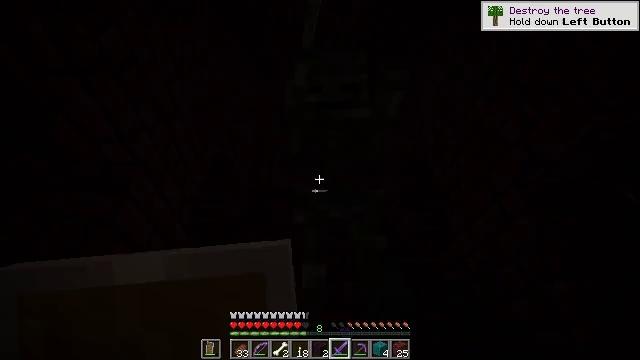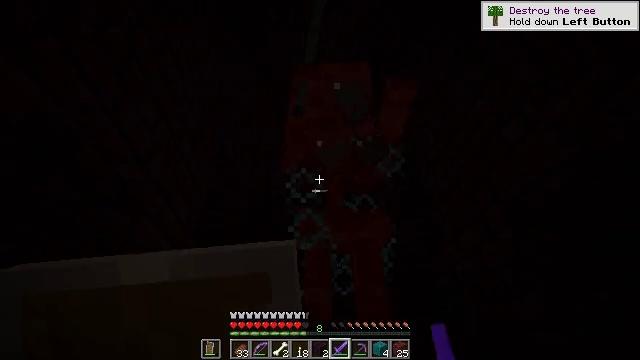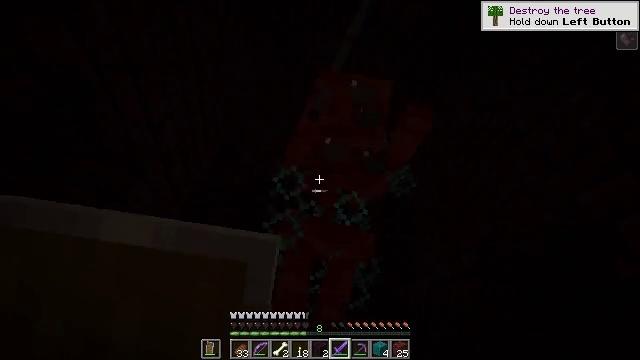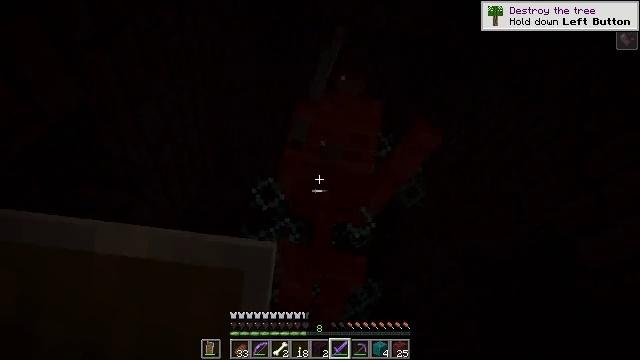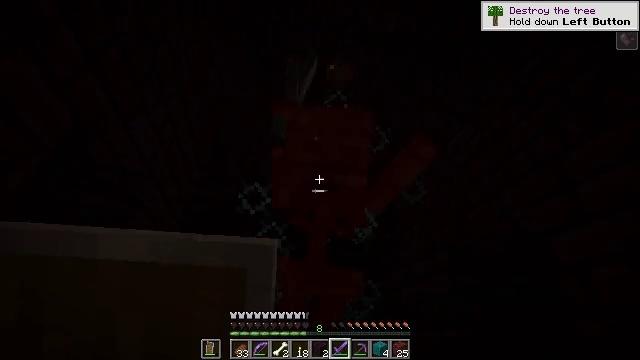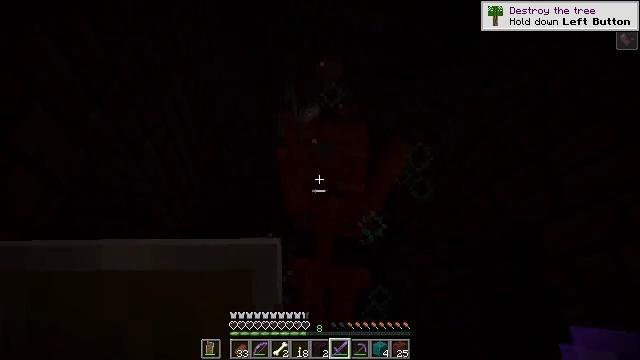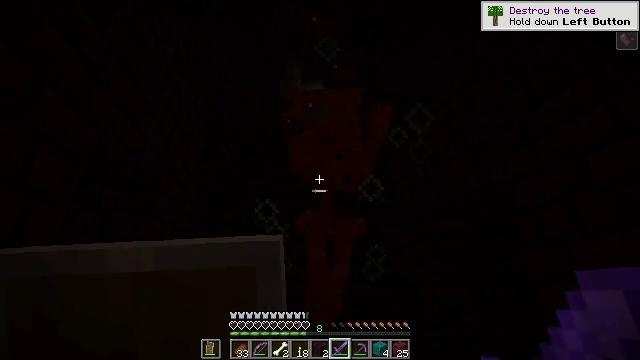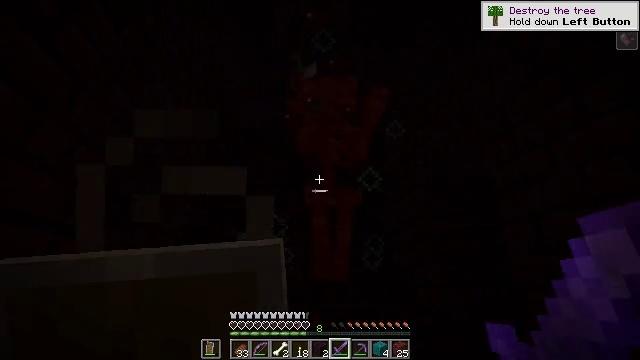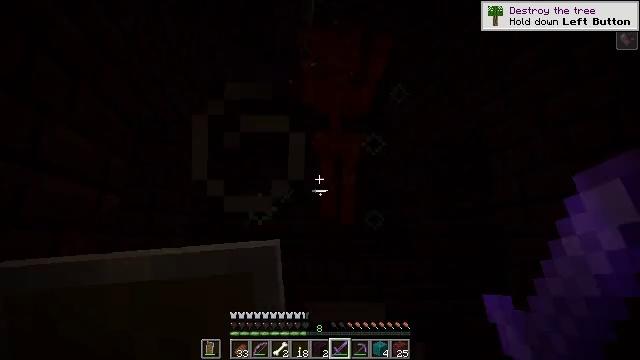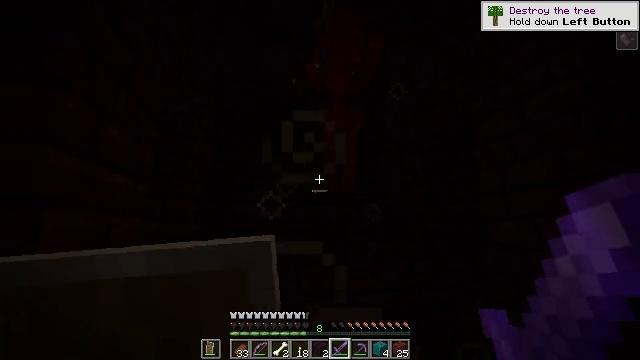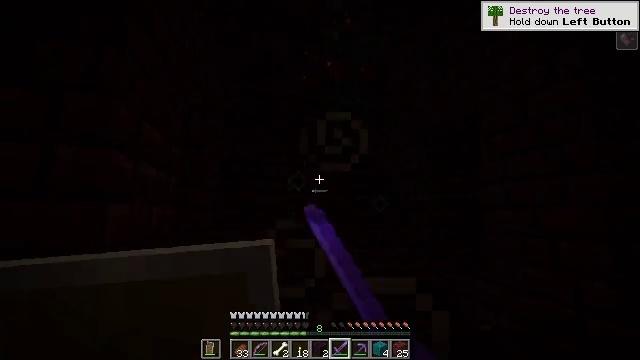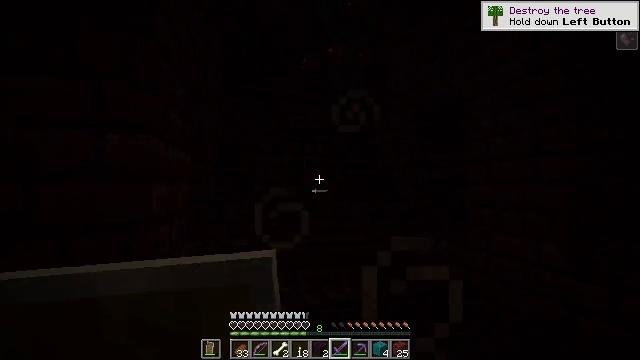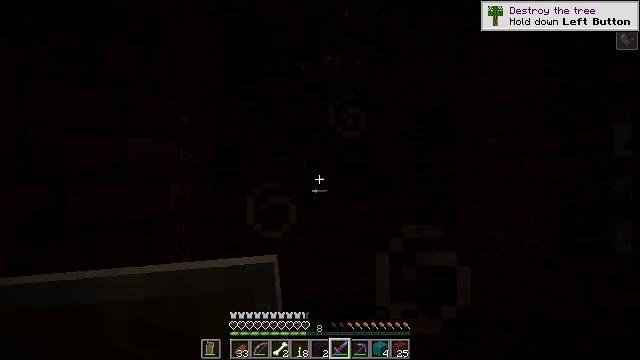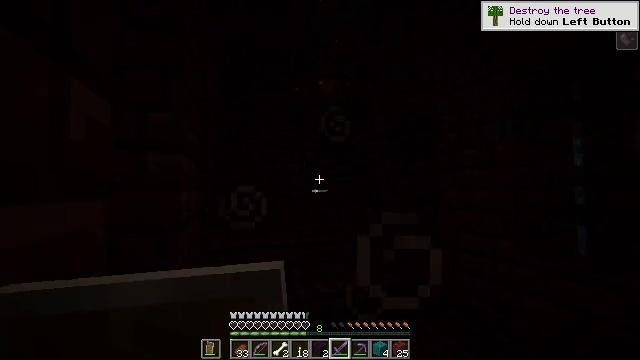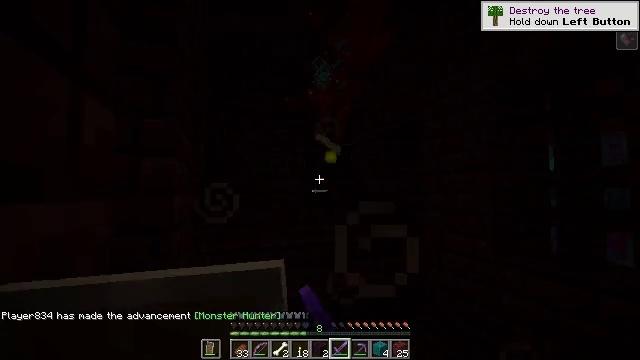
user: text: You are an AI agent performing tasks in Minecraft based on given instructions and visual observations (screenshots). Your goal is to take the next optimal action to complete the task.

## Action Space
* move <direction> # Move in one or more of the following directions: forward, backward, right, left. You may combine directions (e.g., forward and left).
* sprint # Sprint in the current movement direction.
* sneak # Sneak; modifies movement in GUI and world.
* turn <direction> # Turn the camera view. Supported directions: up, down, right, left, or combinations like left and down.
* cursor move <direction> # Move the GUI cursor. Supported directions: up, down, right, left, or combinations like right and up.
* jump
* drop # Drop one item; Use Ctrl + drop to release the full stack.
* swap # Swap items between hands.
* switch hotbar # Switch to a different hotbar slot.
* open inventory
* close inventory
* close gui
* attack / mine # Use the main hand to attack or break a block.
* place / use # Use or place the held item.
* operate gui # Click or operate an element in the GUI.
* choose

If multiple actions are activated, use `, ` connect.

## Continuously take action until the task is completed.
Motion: motion action
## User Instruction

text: Hunt the wither skeleton.
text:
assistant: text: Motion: move back, attack / mine
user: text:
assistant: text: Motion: move back, attack / mine
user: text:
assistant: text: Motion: move back, turn right and down, attack / mine
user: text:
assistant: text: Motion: move back, turn right and down, attack / mine
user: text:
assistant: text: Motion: move back, turn down, attack / mine
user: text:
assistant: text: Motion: move back, turn right and down, attack / mine
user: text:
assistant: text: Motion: move back and move left, turn down, attack / mine
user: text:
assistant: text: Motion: move back and move left, turn down
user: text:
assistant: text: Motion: move back and move left, turn right and down, attack / mine
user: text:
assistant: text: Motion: move back and move left, turn down, attack / mine
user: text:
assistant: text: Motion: move back and move left, turn right and down, attack / mine
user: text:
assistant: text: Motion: move back, turn right, attack / mine
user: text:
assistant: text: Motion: move back, turn right and up, attack / mine
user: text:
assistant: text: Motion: turn right
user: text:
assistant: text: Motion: no_op